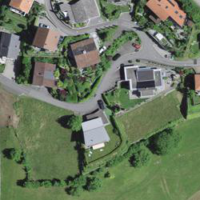
EUNIS habitat code: 55
Species observed at this site:
Cymbalaria muralis